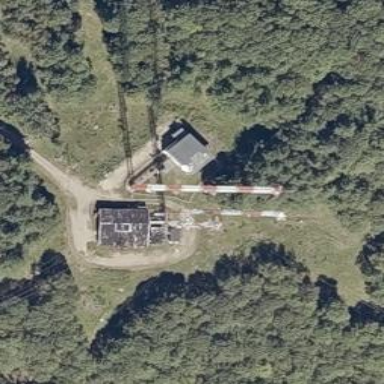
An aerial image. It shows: Man-made mast used for communication purposes.